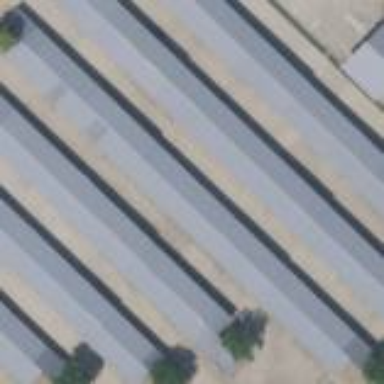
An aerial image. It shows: View of roof of building.